Question: I learning SpringMVC so I am followed Spring 3.0 MVC Series from <URL>.
As you can see, I completed Part1, Part2, and I am right now on Part3 where I am learning how to handle forms with Spring 3 MVC.
But I get this HTTP 404 eror, when I try to run my application. Project strucutre and this error you can see at image below.
How I can fix this?

'''
package net.viralpatel.spring3.controller;
import net.virtalpatel.spring3.form.Contact;
import org.springframework.stereotype.Controller;
import org.springframework.validation.BindingResult;
import org.springframework.web.bind.annotation.ModelAttribute;
import org.springframework.web.bind.annotation.RequestMapping;
import org.springframework.web.bind.annotation.RequestMethod;
import org.springframework.web.bind.annotation.SessionAttributes;
import org.springframework.web.servlet.ModelAndView;
@Controller
@SessionAttributes
public class ContactController {
@RequestMapping(value = "/addContact", method = RequestMethod.POST)
public String addContact(@ModelAttribute("contact")
Contact contact, BindingResult result) {
System.out.println("First Name:" + contact.getFirstname() +
"Last Name:" + contact.getLastname());
return "redirect:contacts.html";
}
@RequestMapping("/contacts")
public ModelAndView showContacts() {
return new ModelAndView("contact", "command", new Contact());
}}
'''
'''
<?xml version="1.0" encoding="UTF-8"?>
'''
'''
http://www.springframework.org/schema/beans/spring-beans-3.0.xsd
http://www.springframework.org/schema/context
http://www.springframework.org/schema/context/spring-context-3.0.xsd">
<context:component-scan
base-package="net.viralpatel.spring3.controller" />
<bean id="viewResolver"
class="org.springframework.web.servlet.view.UrlBasedViewResolver">
<property name="viewClass"
value="org.springframework.web.servlet.view.JstlView" />
<property name="prefix" value="/WEB-INF/jsp/" />
<property name="suffix" value=".jsp" />
</bean>
'''
****index.jsp code:****
'''
<jsp:forward page="contacts.html"></jsp:forward>
'''
'''
<?xml version="1.0" encoding="UTF-8"?>
<web-app xmlns:xsi="http://www.w3.org/2001/XMLSchema-instance"
xmlns="http://java.sun.com/xml/ns/javaee"
xmlns:web="http://java.sun.com/xml/ns/javaee/web-app_2_5.xsd"
xsi:schemaLocation="http://java.sun.com/xml/ns/javaee http://java.sun.com/xml/ns/javaee/web-app_2_5.xsd"
id="WebApp_ID" version="2.5">
<display-name>Spring3MVC</display-name>
<welcome-file-list>
<welcome-file>index.jsp</welcome-file>
</welcome-file-list>
<servlet>
<servlet-name>spring</servlet-name>
<servlet-class>
org.springframework.web.servlet.DispatcherServlet
</servlet-class>
<load-on-startup>1</load-on-startup>
</servlet>
<servlet-mapping>
<servlet-name>spring</servlet-name>
<url-pattern>*.html</url-pattern>
</servlet-mapping>
'''
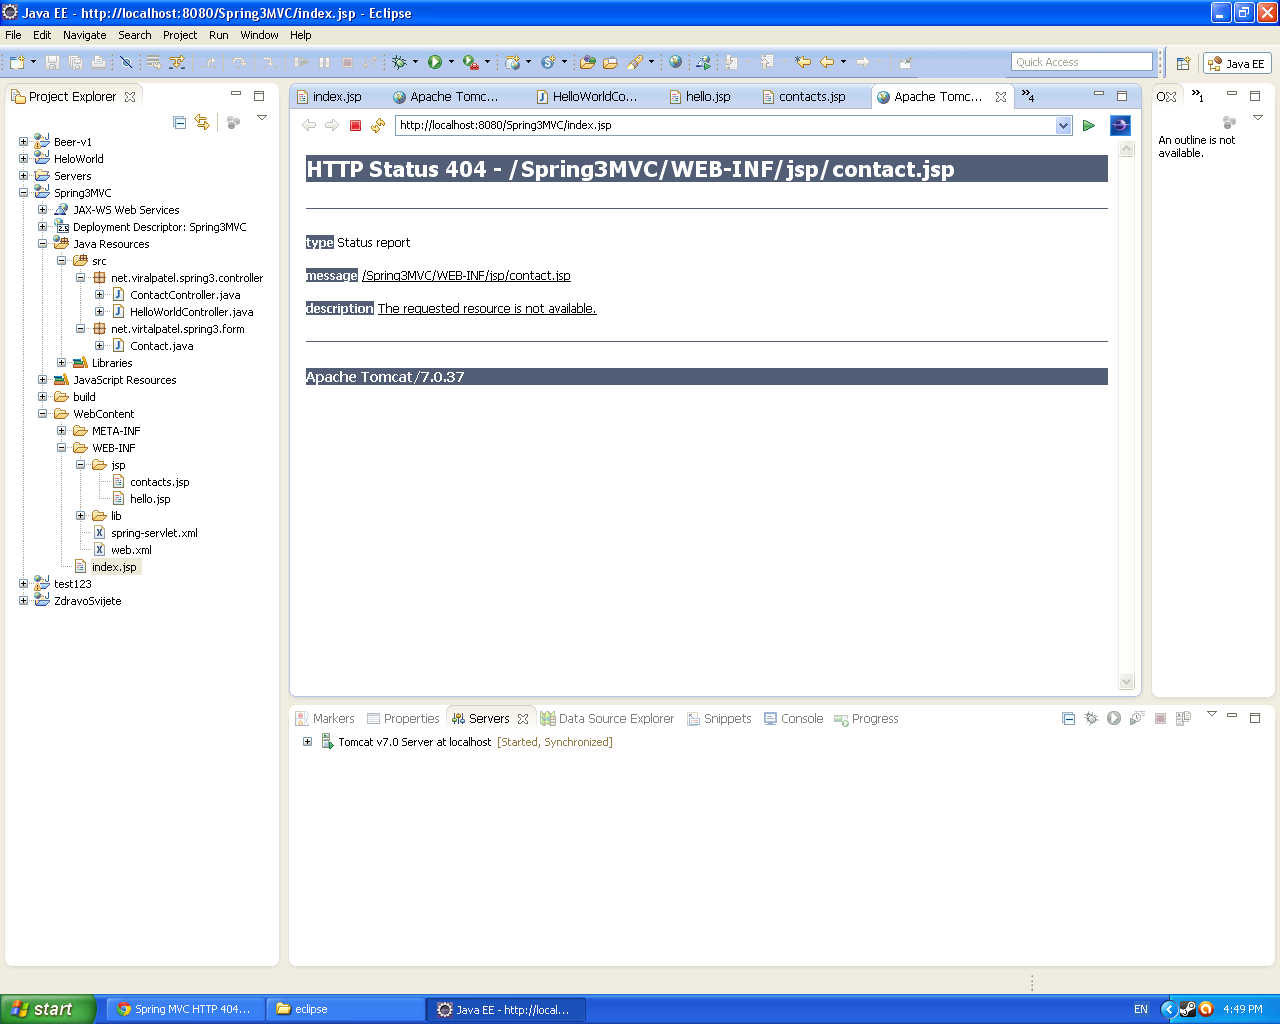
Answer: Just change 'contact' to 'contacts'
change
'return new ModelAndView("contact", "command", new Contact());'
to
'return new ModelAndView("contacts", "command", new Contact());'
The issue is in your forward it will check for the contact.jsp but actually you have contacts.jsp (you have suffix property as .jsp )